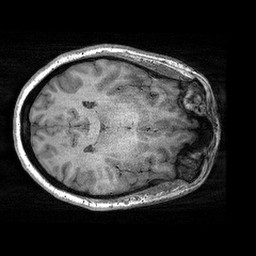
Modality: T1w
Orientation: axial
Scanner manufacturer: siemens
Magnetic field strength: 3 T
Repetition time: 2.3 s
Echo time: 0.00298 s